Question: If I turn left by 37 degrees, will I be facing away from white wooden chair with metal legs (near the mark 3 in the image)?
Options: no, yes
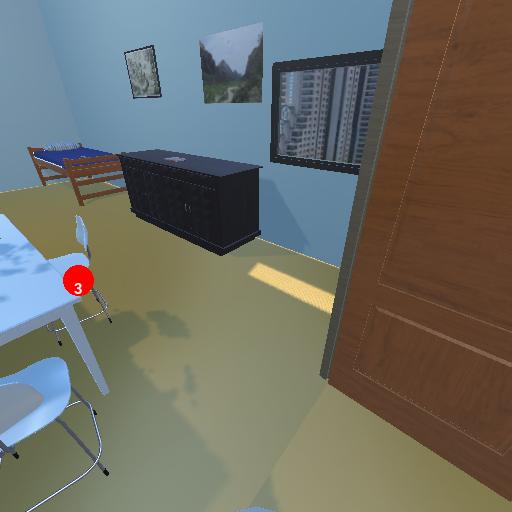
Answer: no